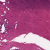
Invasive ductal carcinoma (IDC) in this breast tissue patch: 0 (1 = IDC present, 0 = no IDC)